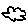
Label: cloud